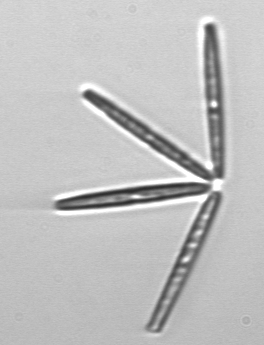
Label: Thalassionema